Field crop: maize
Growth stage: 2
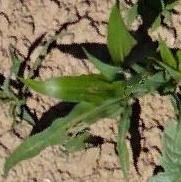
Species: maize